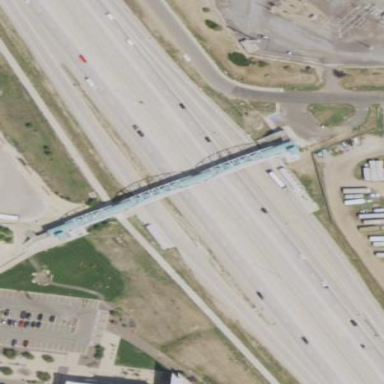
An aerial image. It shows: Man-made bridge.